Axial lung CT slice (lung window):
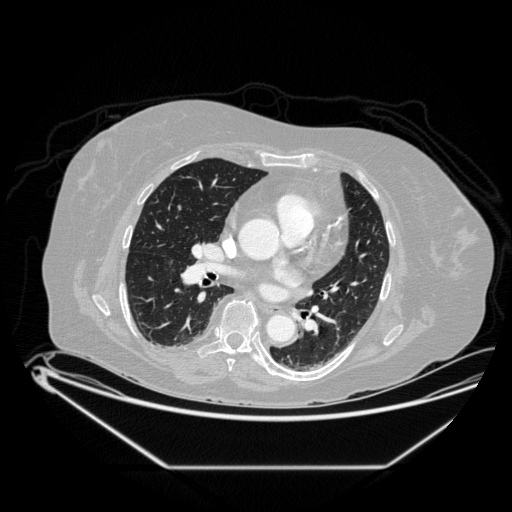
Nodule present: yes
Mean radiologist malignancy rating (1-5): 3